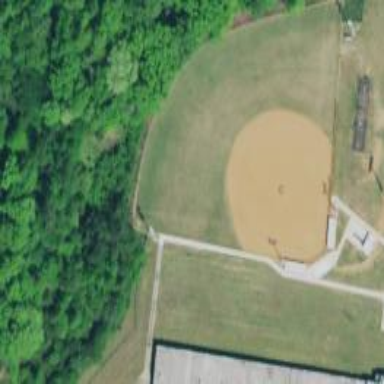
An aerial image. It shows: Baseball pitch for leisure land activities.